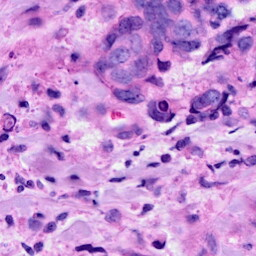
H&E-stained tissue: Breast